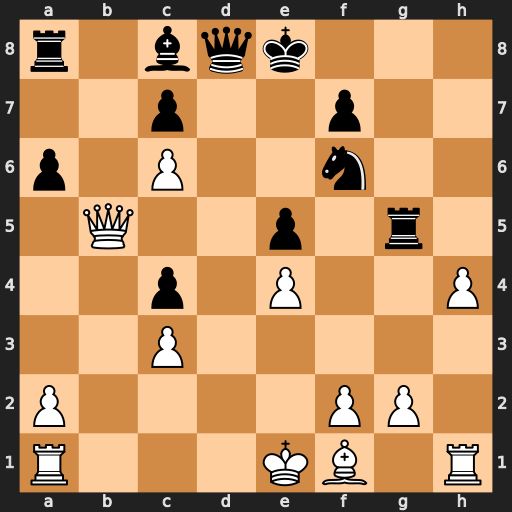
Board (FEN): r1bqk3/2p2p2/p1P2n2/1Q2p1r1/2p1P2P/2P5/P4PP1/R3KB1R
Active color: w
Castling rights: KQq
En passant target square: -
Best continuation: hxg5 axb5 Rh8+ Ng8 Rxg8+ Ke7 Rxd8